Question: it is a tracking app of 24*7. Whenever it stops i use START_REDELIVER_INTENT to restart it, but it is not start every time. It shows below type response in Application manager.
Please suggest.

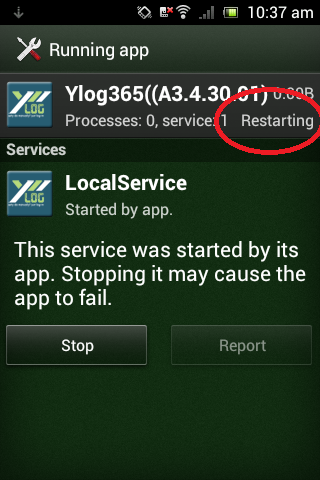
Answer: I just discovered that if the service is killed on on 4.1.1, START_REDELIVER_INTENT can take even 20 minutes to restart the service. The restart always coincides with the next dalvikvm garbage collection. Until then the service is stuck on "Restarting" as shown in the question.
However START_STICKY restarts the service within seconds of being terminated.